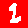
Digit: 1